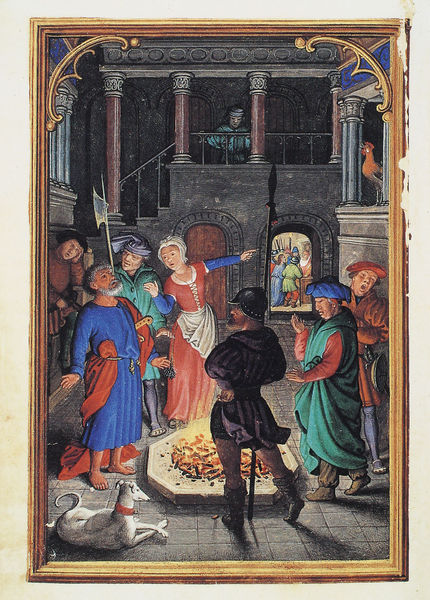
Titel: Gebetbuch Albrechts von Brandenburg
Künstler: Simon Bening
Institution: Los Angeles, The J. Paul Getty Museum
Schlagwörter: blau, feuer, hand, mann, schatten, frauen, menschen, finger, frau, hut, licht, männer, raum, schwarz, säule, säulen, tür, gebäude, hund, rot, ornament, versammlung, architektur, arm, rahmen, stehen, bild, innenraum, schauen, boden, gold, gewänder, türen, hof, türe, empore, fliessen, brand, treppe, treppen, lanze, soldaten, geländer, liegend, zeigen, tor, innenhof, balustrade, glut, soldat, helm, altar, jesus, mittelalter, hellebarde, tempel, speer, fresko, hahn, beil, turban, petrus, farbigkeit, umahng, blauer, erstaunen, buchmalerei, rotes kleid, spieß, kohlen